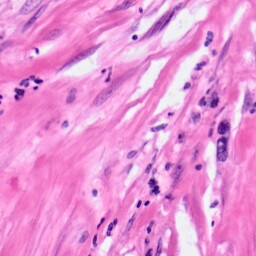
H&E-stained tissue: Pancreatic